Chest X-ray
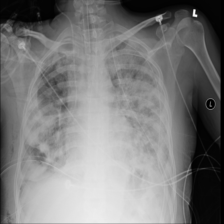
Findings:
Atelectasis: negative
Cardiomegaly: negative
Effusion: negative
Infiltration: positive
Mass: negative
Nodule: negative
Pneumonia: negative
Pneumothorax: negative
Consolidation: negative
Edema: negative
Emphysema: negative
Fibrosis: negative
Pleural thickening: negative
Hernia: negative